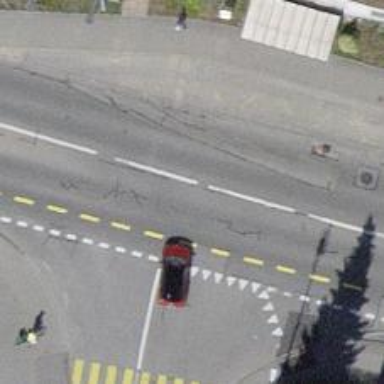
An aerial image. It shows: Bus stop with designated stop position for public transport.